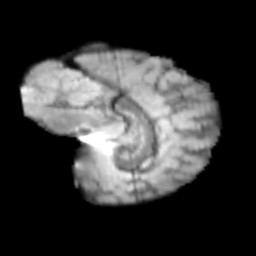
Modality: T2w
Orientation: sagittal
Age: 11
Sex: male
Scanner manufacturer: siemens
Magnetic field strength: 3 T
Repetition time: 3.8 s
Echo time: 0.07 s